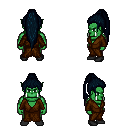
a pixel art fantasy rpg character, male body template, orc, green skin, brown robe, magenta pants, raven extra-long topknot hairstyle, black shoes, four views (front, back, left, right), 2x2 character sprite sheet, small pixel art, hard edges, no anti-aliasing